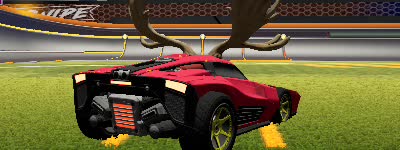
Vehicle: breakout